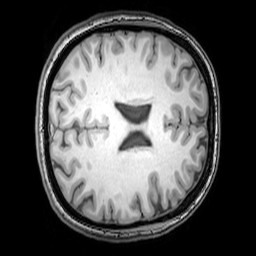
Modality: T1w
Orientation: axial
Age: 24
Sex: female
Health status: healthy
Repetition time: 0.081 s
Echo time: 0.037 s